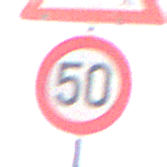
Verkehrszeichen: Geschwindigkeit50
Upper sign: WildwechselRechts
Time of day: Midday
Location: Outdoor (Nature)
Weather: PartlyCloudy
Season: NotSpecified
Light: Natural